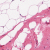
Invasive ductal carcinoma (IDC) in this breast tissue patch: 0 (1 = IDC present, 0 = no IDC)